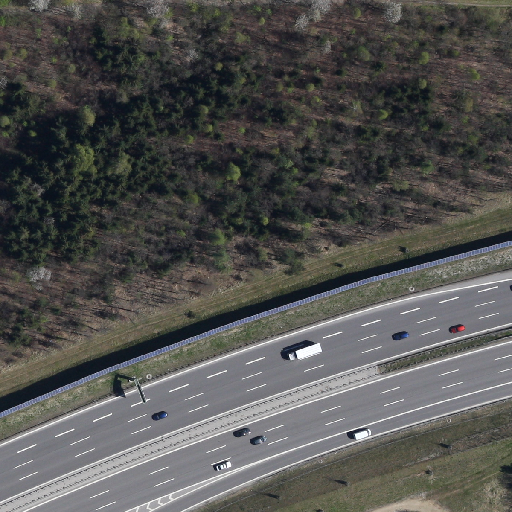
Referring expression: truck